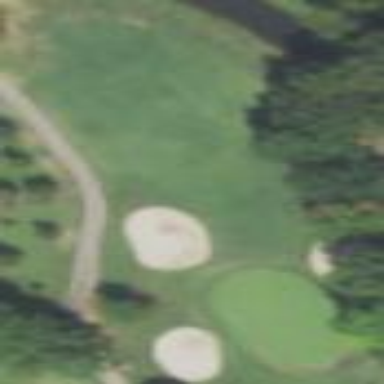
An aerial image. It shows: Golf fairway surrounded by grass.